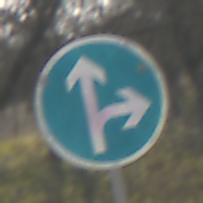
Verkehrszeichen: VorgeschriebeneFahrtrichtungGeradeausOderRechts
Umgebung: Outdoor, Nature
Tageszeit: MorningAfternoon
Wetter: Clear
Licht: Natural
Jahreszeit: NotSpecified
Kontrast: HighContrast